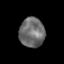
Tissue: lung
Cell type: Myeloid cells
Senescence score: 0.2186
Nuclear area (px): 733
Mean DAPI intensity: 108.962